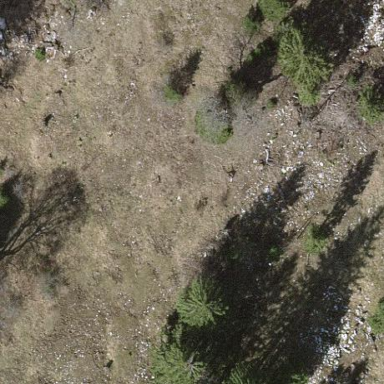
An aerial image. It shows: Forest area.